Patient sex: F
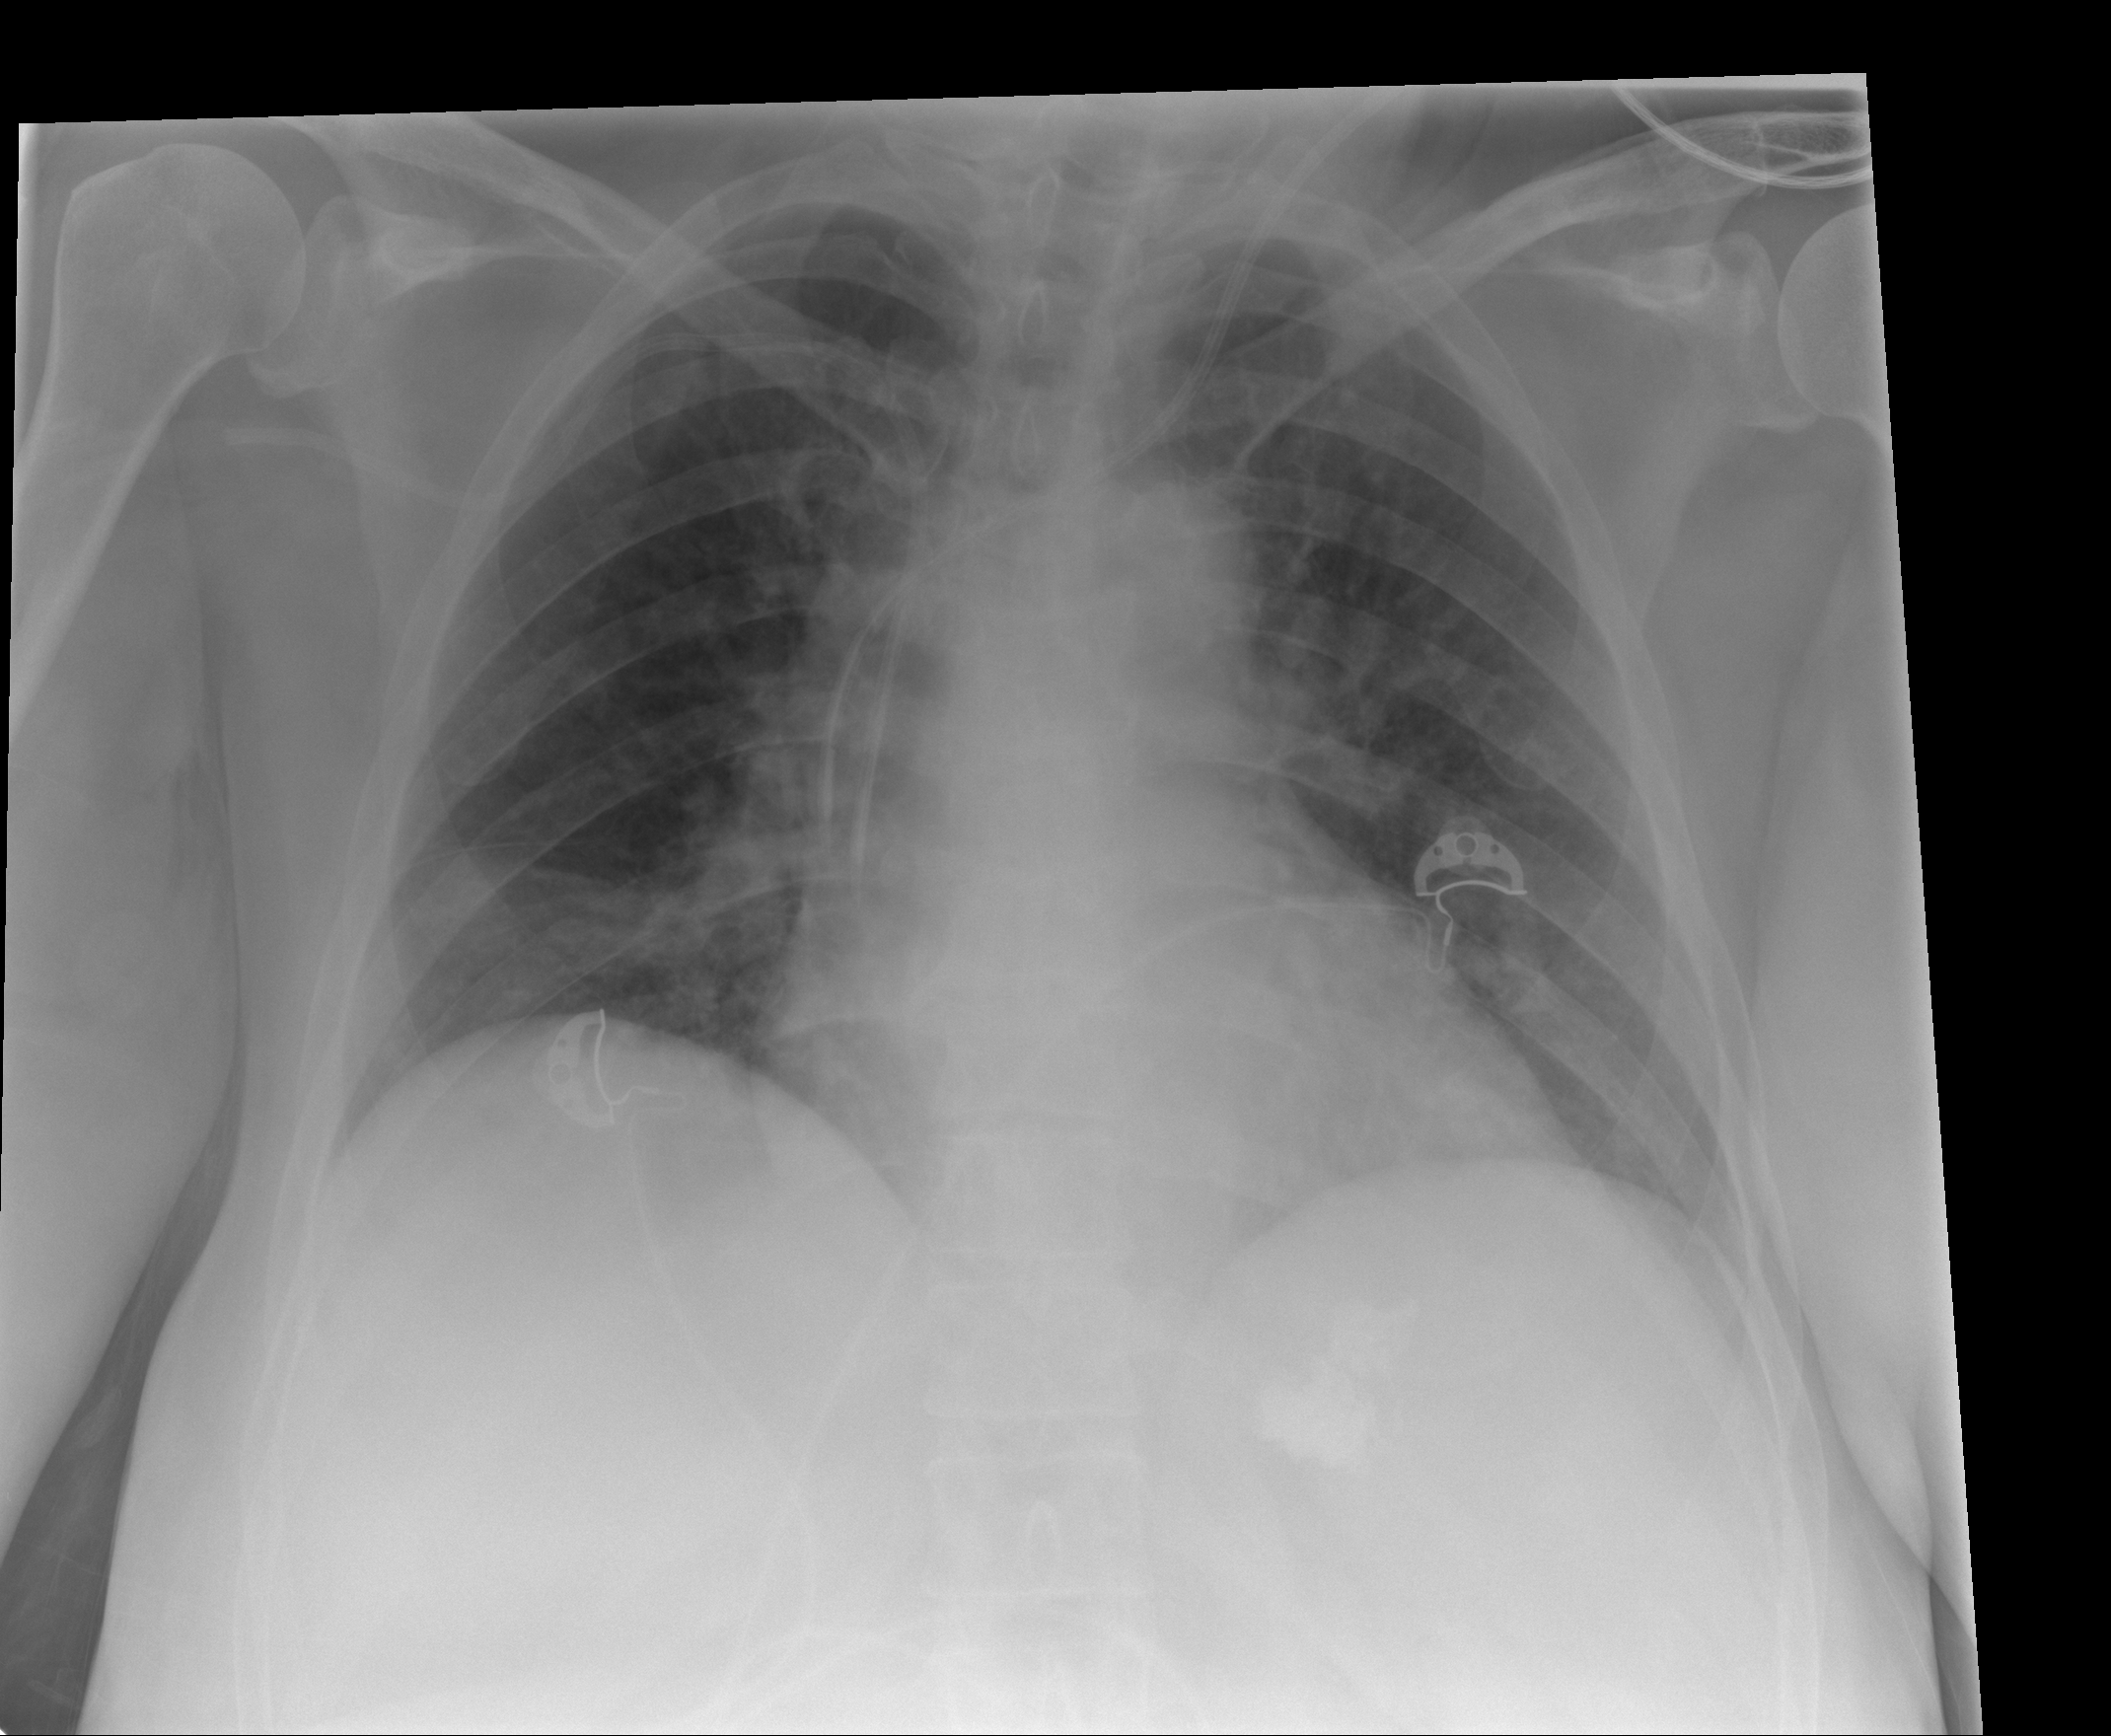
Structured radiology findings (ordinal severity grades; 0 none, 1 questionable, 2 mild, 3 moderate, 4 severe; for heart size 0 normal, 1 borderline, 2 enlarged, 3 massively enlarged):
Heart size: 2
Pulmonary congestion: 2
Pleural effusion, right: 0
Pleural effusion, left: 1
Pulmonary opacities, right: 2
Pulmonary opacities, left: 2
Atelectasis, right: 2
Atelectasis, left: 2